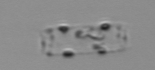
Label: Cerataulina_pelagica